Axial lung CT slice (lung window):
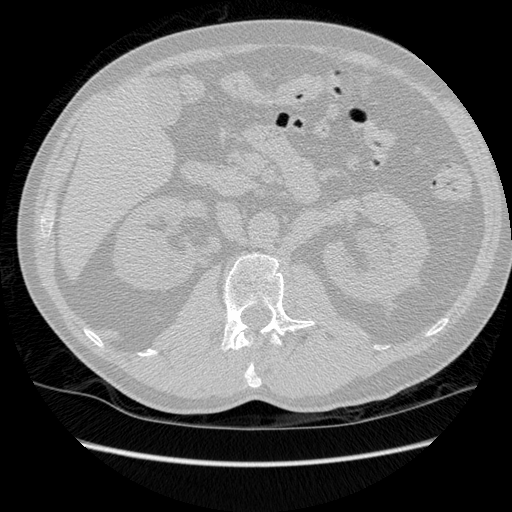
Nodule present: no